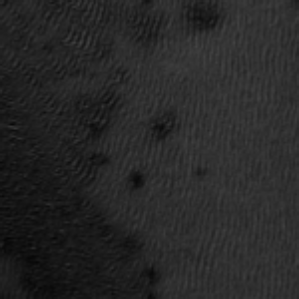
Label: frost